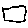
Label: square